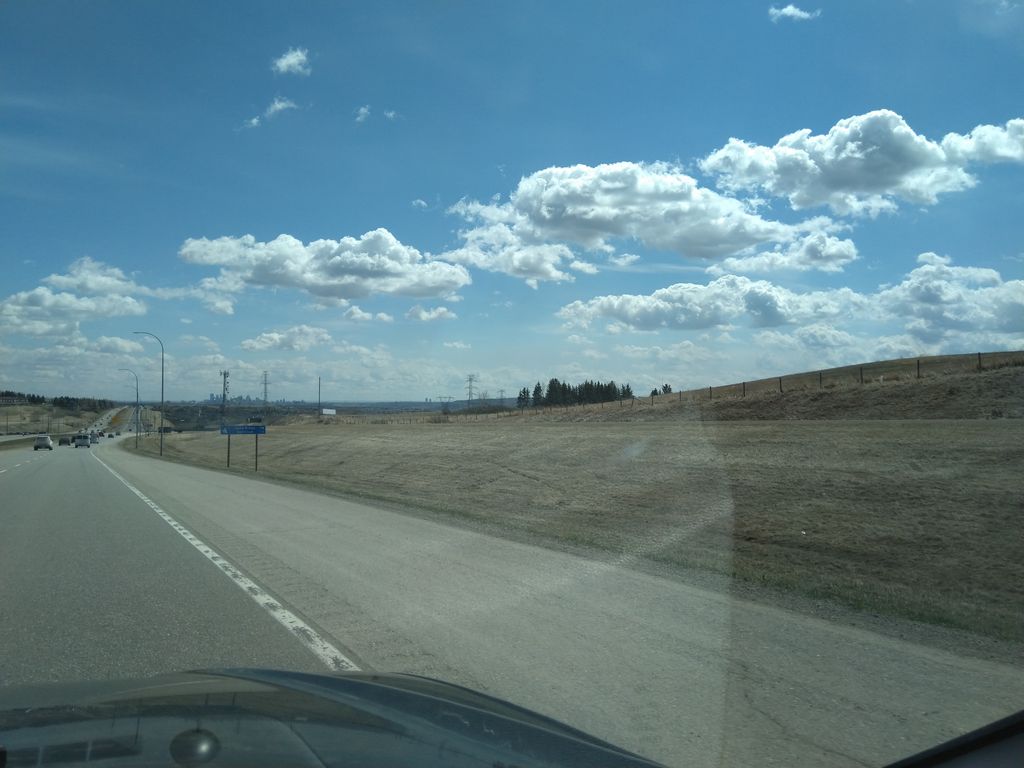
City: calgary